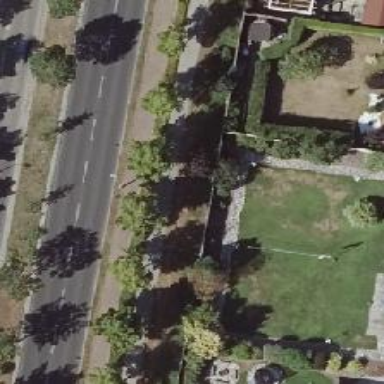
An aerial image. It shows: Beautiful avenue lined with deciduous broadleaved trees.